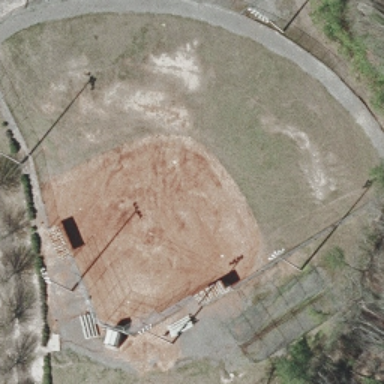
This is a old baseball diamond .